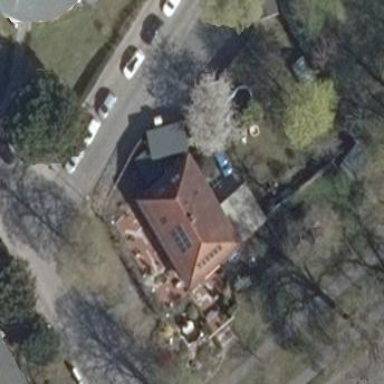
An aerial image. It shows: Detached restaurant with hipped roof shape.